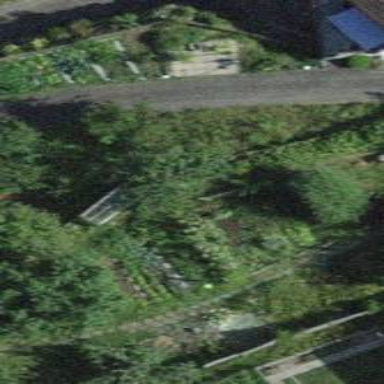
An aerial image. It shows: Plant nursery area.